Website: crate-barrel
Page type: customer-info-address
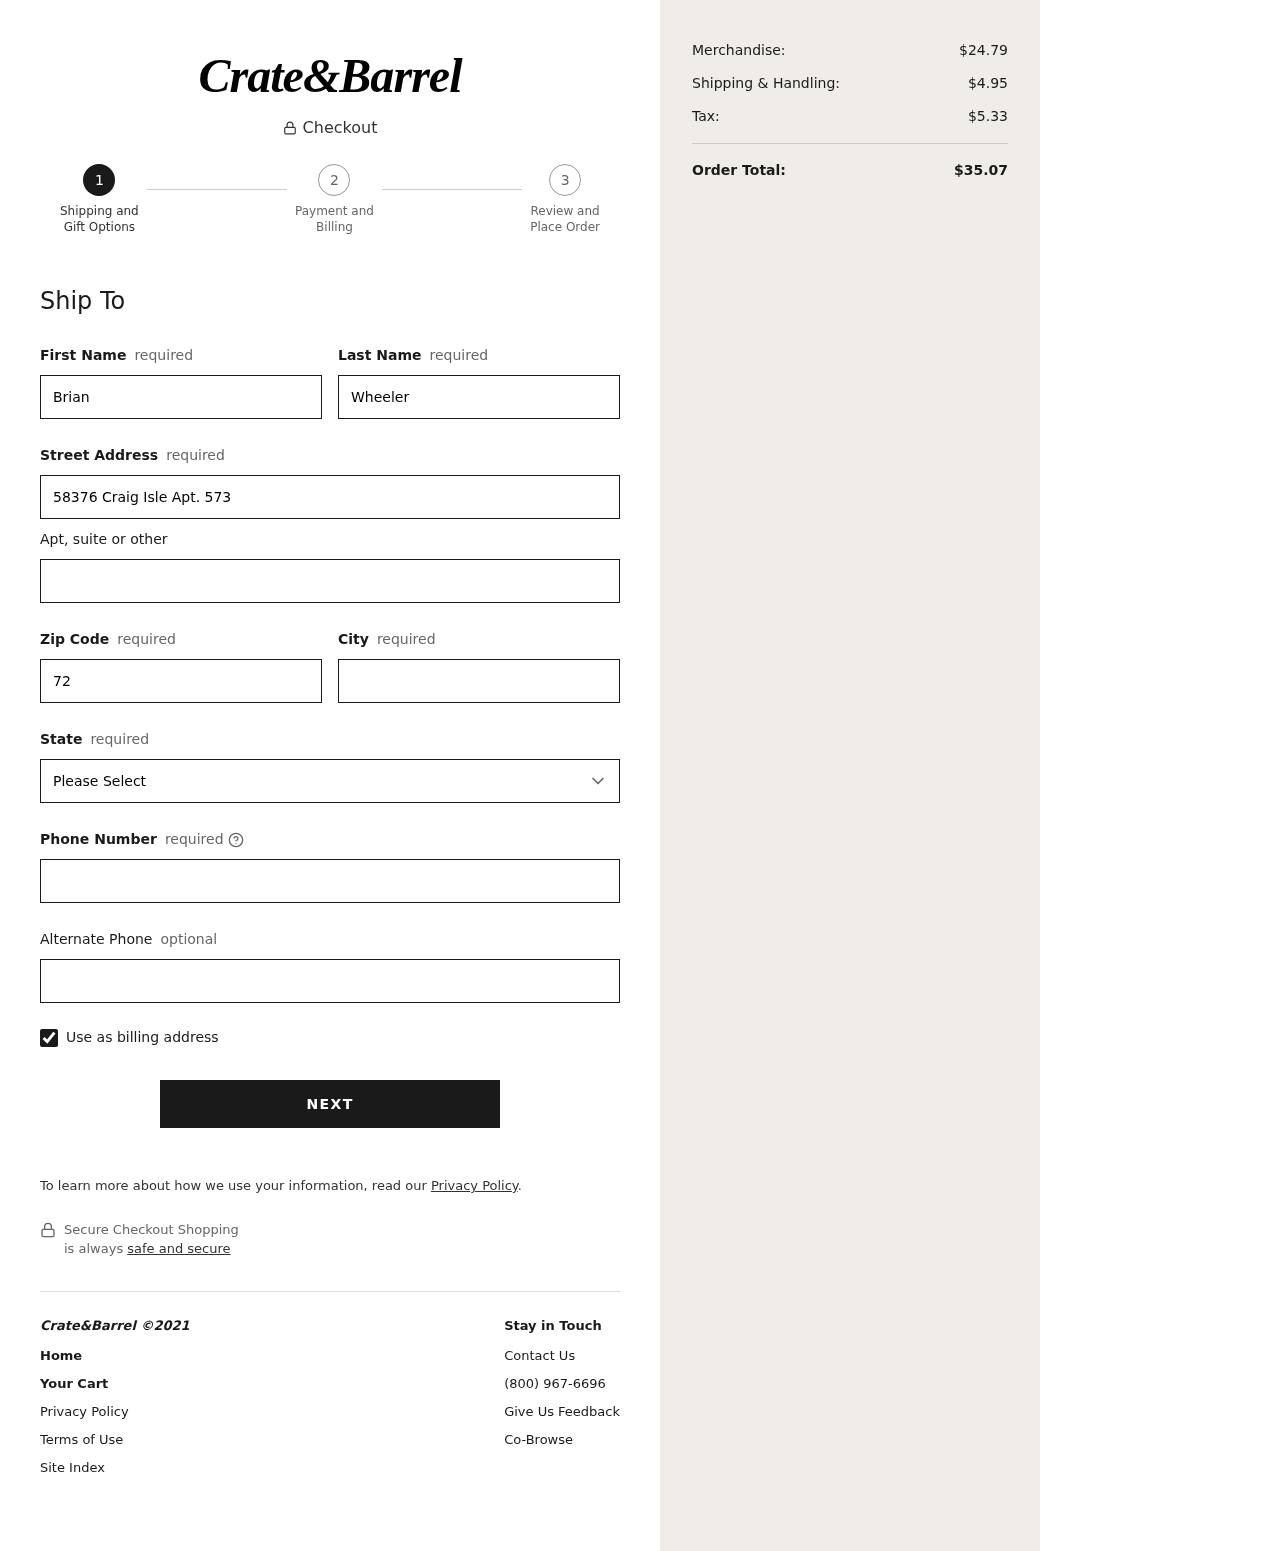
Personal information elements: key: PII_STATE
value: MP
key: PII_FIRSTNAME
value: Brian
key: PII_LASTNAME
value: Wheeler
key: PII_STREET
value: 58376 Craig Isle Apt. 573
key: PII_POSTCODE
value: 72403
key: PII_CITY
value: Port Shawnbury
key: PII_PHONE
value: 2076193251
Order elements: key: ORDER_SUBTOTAL
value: $24.79
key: ORDER_SHIPPING_COST
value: $4.95
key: ORDER_TAX
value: $5.33
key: ORDER_TOTAL
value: $35.07